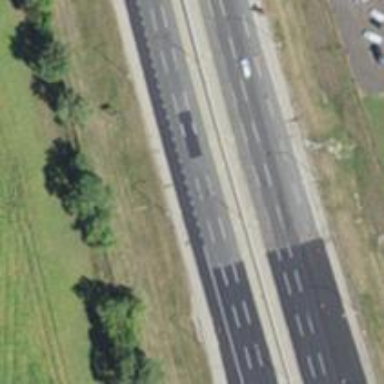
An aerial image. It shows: Motorway junction.